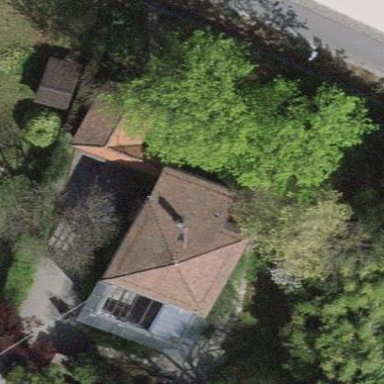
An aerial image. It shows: Garden enclosed by fence.